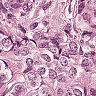
Metastatic tissue present: yes